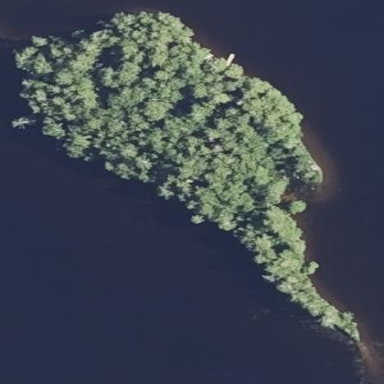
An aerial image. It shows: Island.